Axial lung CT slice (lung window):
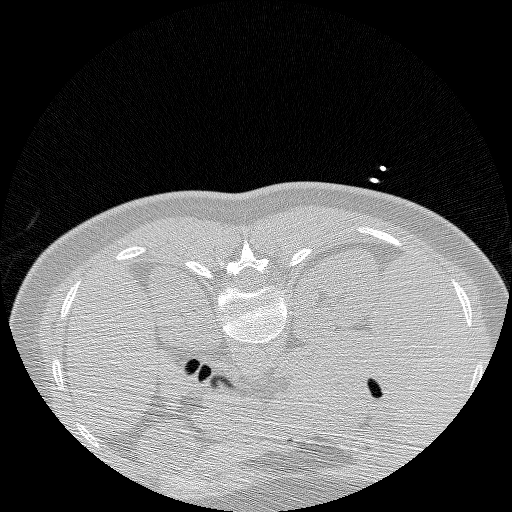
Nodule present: no